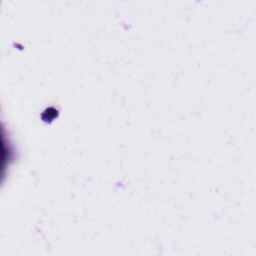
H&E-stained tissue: Tonsil